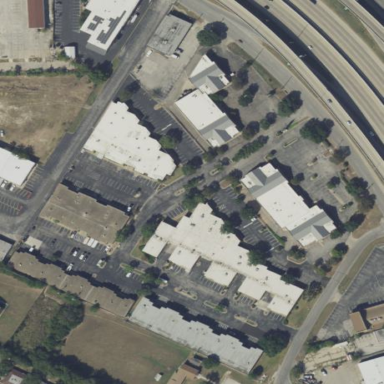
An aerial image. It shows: Commercial area.